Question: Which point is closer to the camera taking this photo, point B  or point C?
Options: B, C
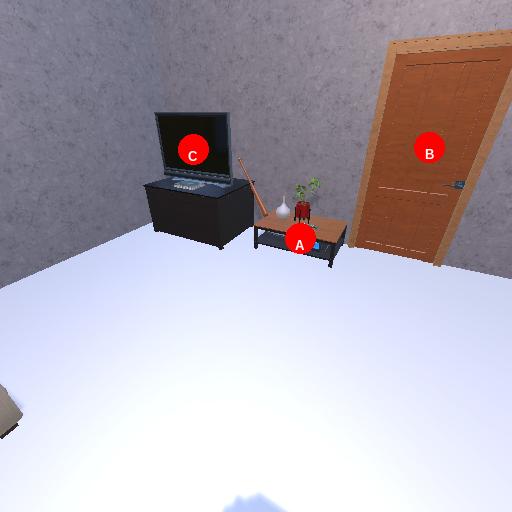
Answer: B